Question: I would like to plot a step function in ggvis which factors into two colours by a factor variable. In ggplot this can be achieved for this reproducible example by doing:
'''
library(ggplot2)
set.seed(10)
df=data.frame(id=1:100,y=rnorm(100),col=factor(c("MEN","WOMEN")))
ggplot(data=df)+geom_step(aes(id,y,colour=col))
'''

In ggvis I have tried something like this:
'''
library(ggvis)
set.seed(10)
df=data.frame(id=1:100,y=rnorm(100),col=factor(c("MEN","WOMEN")))
df %>% ggvis(x = ~id, y = ~y,stroke := ~col) %>%
layer_paths()
'''
This gives me an empty plot and I'm not sure why. Layer_paths is not quite what I'm looking for, I read <URL> that geom_step from ggplot2 is translated to layer_paths+transform_step in ggvis but I don't understand how that is done. Thank you for your time!
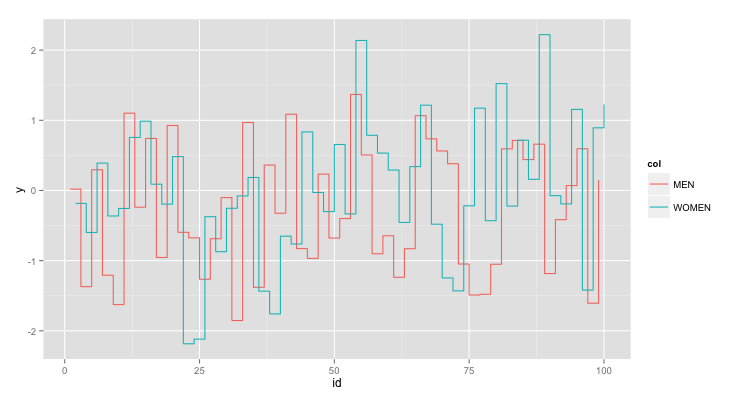
Answer: I found a soloution for this one using group_by from dplyr and interpolate method from Vega. In addition, I learned that if the goal is to plot each factor in a data.frame, "= ~MyFactorVariable" is used instead of ":= ~ MyFactorVariable". ":=" is used if the value is fixed. e.g. stroke:="red" :
'''
library(dplyr)
library(ggvis)
set.seed(10)
df=data.frame(id=1:100,y=rnorm(100),col=factor(c("MEN","WOMEN")))
df %>% group_by(col)%>%ggvis(x = ~id, y = ~y) %>%
layer_paths(interpolate:="step-after",stroke = ~col)
'''